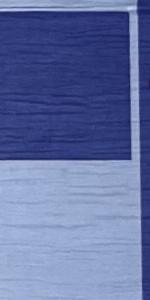
Label: Empty